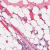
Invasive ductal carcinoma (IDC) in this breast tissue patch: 1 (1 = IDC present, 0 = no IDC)